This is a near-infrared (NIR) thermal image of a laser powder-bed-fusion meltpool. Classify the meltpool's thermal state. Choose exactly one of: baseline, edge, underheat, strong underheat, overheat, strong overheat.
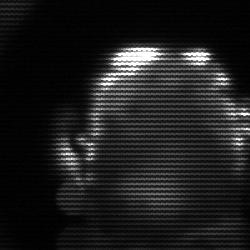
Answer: baseline